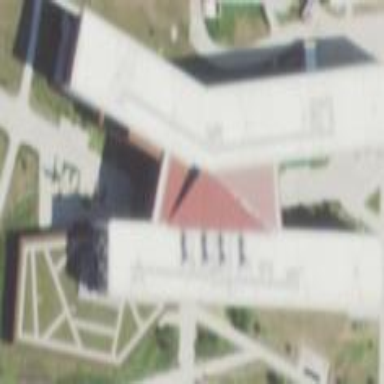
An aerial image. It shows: View of university building.